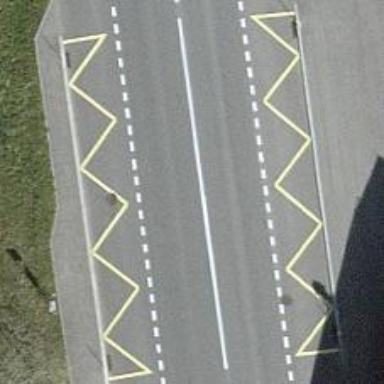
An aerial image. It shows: Bus stop with platform for public transport.